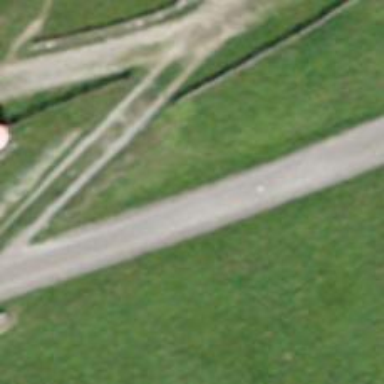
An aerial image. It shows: Bench.